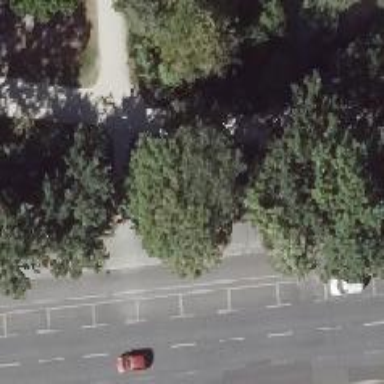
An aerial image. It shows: Sidewalk.